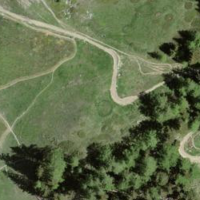
EUNIS habitat code: 23
Species observed at this site:
Anthyllis vulneraria